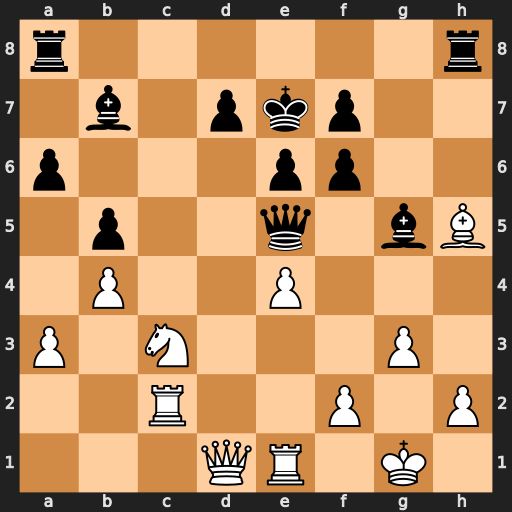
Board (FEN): r6r/1b1pkp2/p3pp2/1p2q1bB/1P2P3/P1N3P1/2R2P1P/3QR1K1
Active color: w
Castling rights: -
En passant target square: -
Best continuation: Nd5+ Bxd5 exd5